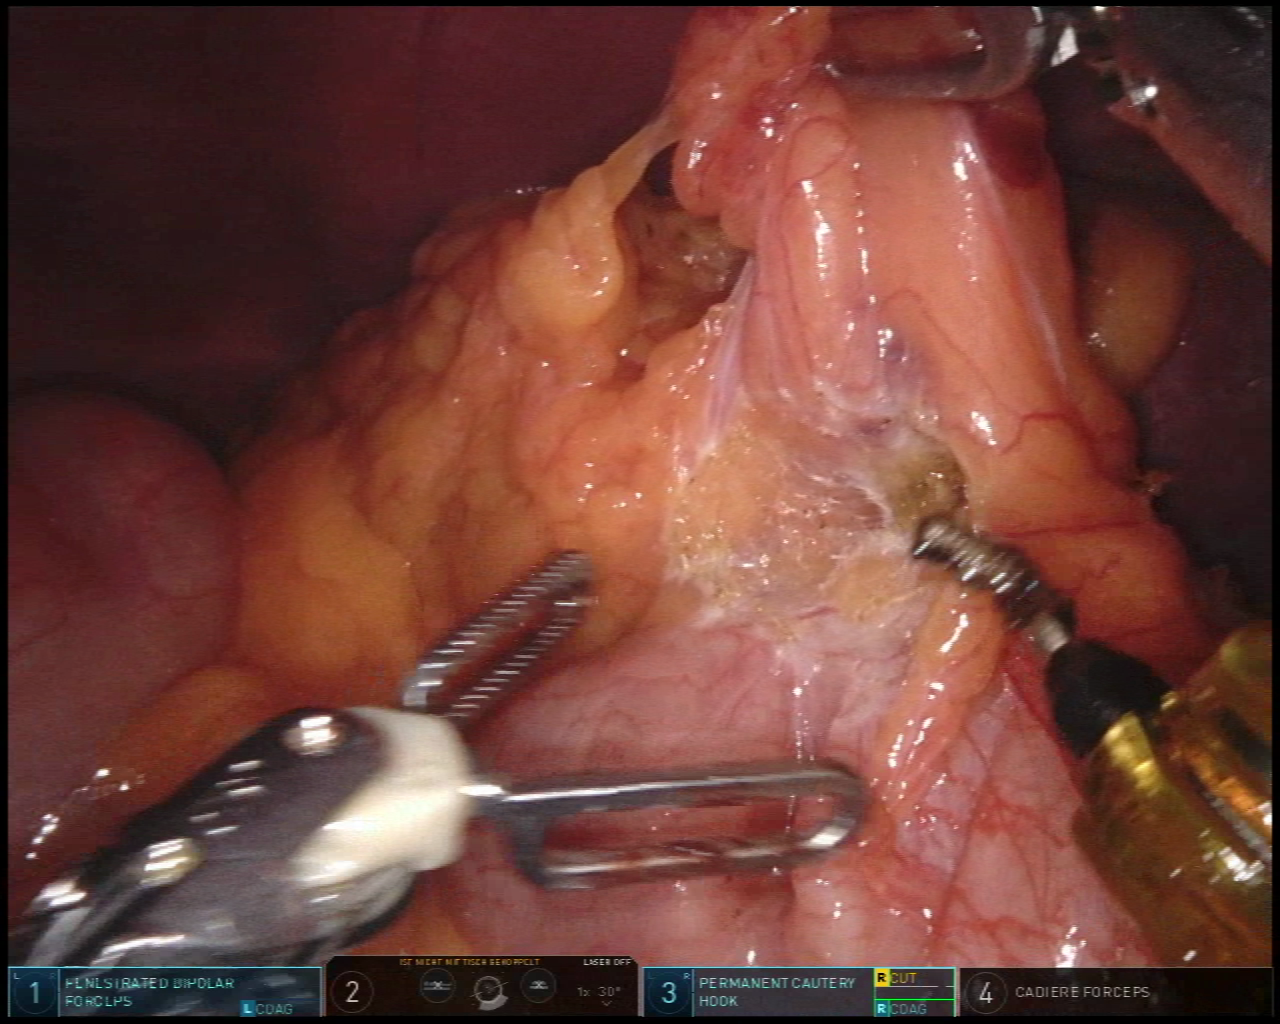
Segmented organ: colon
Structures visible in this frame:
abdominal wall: yes
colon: yes
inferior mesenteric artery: no
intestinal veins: no
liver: no
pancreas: no
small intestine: no
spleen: yes
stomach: no
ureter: no
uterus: no
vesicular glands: no